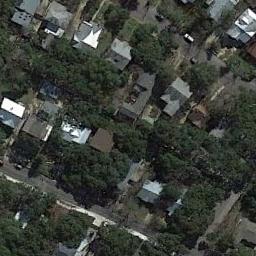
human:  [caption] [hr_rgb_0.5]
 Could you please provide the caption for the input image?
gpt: Lots of trees are in medium residential area .

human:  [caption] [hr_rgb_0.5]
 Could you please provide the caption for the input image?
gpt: The medium residential is next to some trees .

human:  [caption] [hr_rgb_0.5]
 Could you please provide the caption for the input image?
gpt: There aren't many houses in the mid-sized area .

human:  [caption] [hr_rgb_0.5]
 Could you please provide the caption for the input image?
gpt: The dense medium residential area has some neatly arranged houses and lots of trees are among these houses .

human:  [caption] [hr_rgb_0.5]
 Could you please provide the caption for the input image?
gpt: There are many green trees and some buildings on the medium residential area .